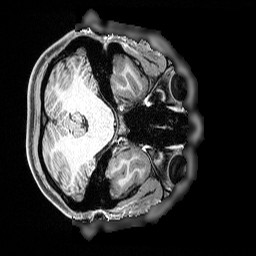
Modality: T1w
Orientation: axial
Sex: female
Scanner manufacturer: siemens
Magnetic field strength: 3 T
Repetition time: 2.5 s
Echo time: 0.0029 s